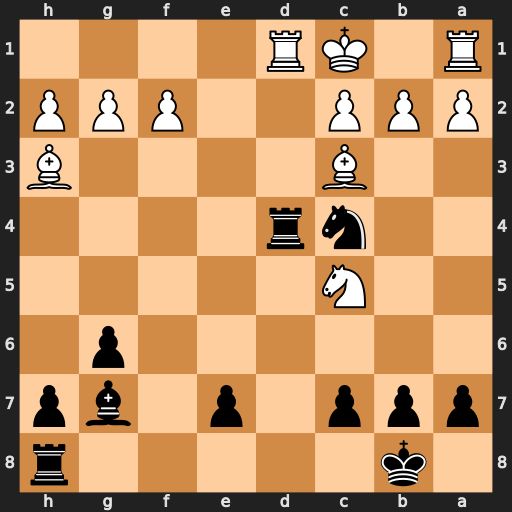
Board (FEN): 1k5r/ppp1p1bp/6p1/2N5/2nr4/2B4B/PPP2PPP/R1KR4
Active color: b
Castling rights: -
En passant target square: -
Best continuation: Bh6+ Rd2 Bxd2+ Bxd2 Nxd2